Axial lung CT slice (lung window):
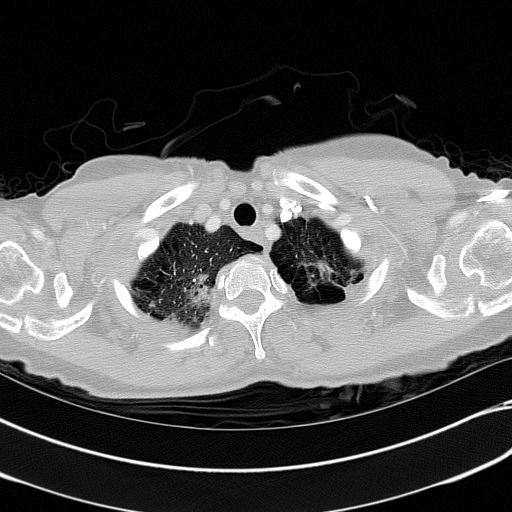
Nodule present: no